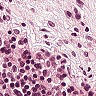
Metastatic tissue present: no